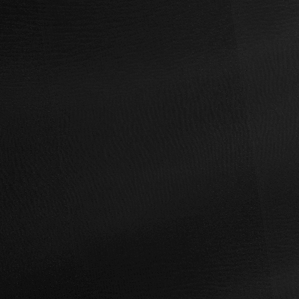
Label: non_frost